Question: I'm creating a Html Newsletter to send it to email service account with Mailchimp Email Newsletter Service provider. So in my newsletter I need a rounded corner on each section. (top and bottom). I know with CSS code it'll not working properly that's why I'm using image. But Still it's not perfect. It's showing a little gap between top rounded image and main section.

(You can find the issue on )
'''
<!DOCTYPE html PUBLIC "-//W3C//DTD XHTML 1.0 Transitional//EN" "http://www.w3.org/TR/xhtml1/DTD/xhtml1-transitional.dtd">
<html xmlns="http://www.w3.org/1999/xhtml">
<head>
<meta http-equiv="Content-Type" content="text/html; charset=utf-8" />
<title></title>
<link href="style/design.css" rel="stylesheet" type="text/css" />
<style>
html {
overflow-y: scroll;
}
body {
padding:0;
margin:0;
background-color:#ffffff;
font-family: Verdana, Geneva, sans-serif;
line-height:150%;
}
*{
padding:0;
margin:0;
}
#wraper{
float:left;
position:relative;
width:100%;
padding:0;
margin:0;
}
#container{
width:700px;
margin:0 auto;
}
#content{
float:left;
position:relative;
margin:0 auto;
width:700px;
padding:0px;
border:0px solid #666;
}
#header{
float:left;
width:700px;
clear:both;
}
</style>
</head>
<body>
<div id="wraper">
<div id="container">
<div id="content">
<table width="700" border="0" cellspacing="0" cellpadding="0" style="border-bottom:1px #cce6f3 solid; padding-bottom:10px; margin:10px 0;">
<tr>
<td><img src="images/logo.gif" width="188" height="34" alt="Logo" /></td>
<td align="right" style="padding-right:20px; color:#005699;">June 2014</td>
</tr>
</table><!--first table-->
<table width="700" border="0" cellspacing="0" cellpadding="0">
<tr>
<td style="height:40px; background-color:#f5ec09;"><img src="images/yellow.gif" width="700" height="40" alt="yellow"/></td>
</tr>
</table><!--second table-->
<table width="700" border="0" cellspacing="0" cellpadding="0" style="background-color:#faf9e7;">
<tr>
<td>
<table width="660" border="0" cellspacing="0" cellpadding="0" style="background-color:#fff; margin:0 auto 20px auto;">
<tr>
<td><img src="images/banner.gif" width="660" height="135" alt="banner" /></td>
</tr>
<tr>
<td style="height:80px; color:#005699; font-size:22px; text-align:center; font-family:Verdana, Geneva, sans-serif;">Avance 12 Jaar!</td>
</tr>
<tr>
<td style="padding:0 80px 30px 80px; font-size:12px;">
<p style="margin-bottom:40px; text-align:justify;">Een moment om terug te kijken op de afgelopen 12 jaar: Op Avance, maar ook zeker op de organisaties en bedrijven die we hebben mogen ondersteunen. Bij deze mooie organisaties horen natuurlijk ook mooie producten. </p>
<p>Wij hebben een aantal van deze producten verzameld en gaan deze onder jullie verloten. De Avance pagina liken is genoeg om mee te kunnen dingen naar o.a. Taxi tegoed voor Taxi Electric, Heerlijke chocola en koffie van onze projecten in het zuiden en een lunch bij het Bakkerscafe. Facebook <img src="images/arrow.gif" width="16" height="10" alt="arrow" /> naar avance FB
<span style="color:#005596;">(https://www.facebook.com/pages/Avance/120374314723870?fref=ts)</span></p>
</td>
</tr>
<tr>
<td><img src="images/bottom-rounded.gif" width="660" height="10" alt="bottom-border" /></td>
</tr>
</table><!--inner table one-->
<table width="660" border="0" cellspacing="0" cellpadding="0" style="margin:0 auto 0 auto; padding:0 0px;">
<tr>
<td colspan="2"><img style="vertical-align:top;" src="images/top-round.gif" width="660" height="11" alt="top-border"/></td>
</tr>
<tr>
<td colspan="2" style="height:80px; color:#005699; font-size:18px; font-weight:normal; background-color:#fff;">Wat is de<br/> impact van een Social Enterprise?</td>
</tr>
<tr>
<td style="padding-right:40px; padding-bottom:30px; background-color:#fff;" valign="top"><img src="images/car.gif" width="261" height="180" alt="car" /></td>
<td valign="top" style=" background-color:#fff;">
<p style="font-size:12px; padding-bottom:30px; text-align:justify;">In samenwerking met Social Enterprise NL en het Anton Jurgens fonds zijn we een traject gestart om de daadwerkelijke impact te meten van Taxi Electric, Bakkerscafe Brood op de Plank en Snappcar. Doel hiervan is impact inzichtelijk maken voor de drie enterprises en duidelijkheid scheppen in de wirwar van impact evaluatiemethodieken. Presentatie van de resultaten op het Avance Social Enterprise Event in oktober. Lees meer <img src="images/arrow.gif" width="16" height="10" alt="arrow" /> <span style="color:#005596;">(http://www.avance-pmc.nl/nl/nieuws/minder-autos-meer-impact)</span></p></td>
</tr>
</table><!--inner table second-->
<table style="margin:0 auto ; width:700px; padding:0 20px; margin-bottom:20px;" border="0" cellspacing="0" cellpadding="0">
<tr>
<td><img src="images/bottom-rounded.gif" width="660" height="10" alt="bottom-rounded" /></td>
</tr>
</table>
</tr>
</table><!--second table-->
</div><!--content-->
</div><!--container-->
</div><!--wrapper-->
</body>
</html>
'''
Thank You.
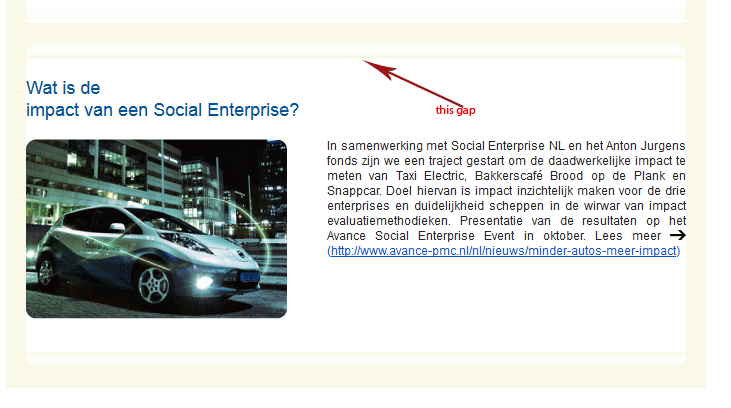
Answer: Try using 'vertical-align: bottom' to the image that helps to remove the space.
'''
<tr>
<td>
<img style="vertical-align: bottom;" src="images/banner.gif" width="660" height="135" alt="banner" />
</td>
</tr>
'''